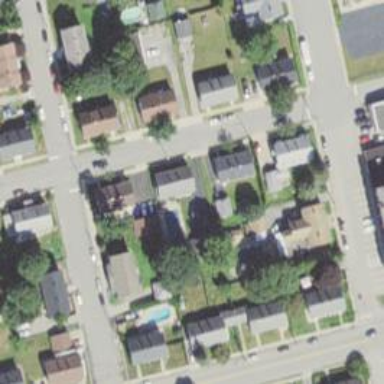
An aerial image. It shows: Residential driveway.